Question: I'm trying to make this layout for a medium screen, where the black box is my container, and the red/blue boxes are in two different divs as follows:
'''
<div class="col-sm-6">
<ul>
<li>
image
</li>
<li>
image
</li>
<li>
image
</li>
</ul>
<div class="col-sm-6">
<ul>
<li>
image
</li>
<li class="hidden-md hidden-sm hidden-xs">
image
</li>
</ul>
</div>
'''

So the large screen works well, the mediums screen however does not work well, I want the first div to take the primary role and still display as 3 images in a row.
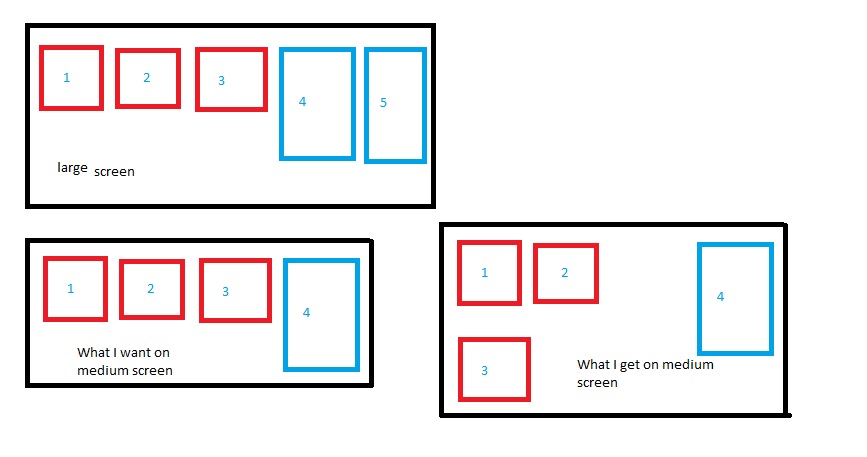
Answer: If you have a look at the twitter bootstrap documentation which can be found <URL> you will notice that there are CSS classes for specifying different columns for different device sizes.

Using the information provided here you should be able to add the appropriate classes to your layout so that the layout will respond to the device size the way you want it to.
Remove the '<ul>''s and '<li>''s and replace them with this instead:
'''
<div class="row">
<div class="col-md-4">...Image...</div>
<div class="col-md-4">...Image...</div>
<div class="col-md-4">...Image...</div>
</div>
'''